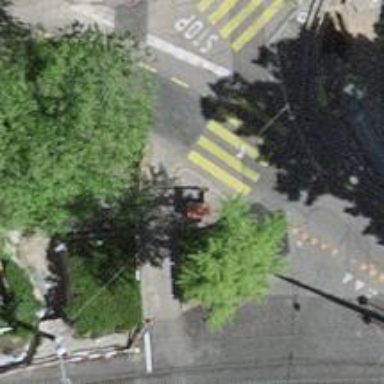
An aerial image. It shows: Marked zebra crossing on the road.